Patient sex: M
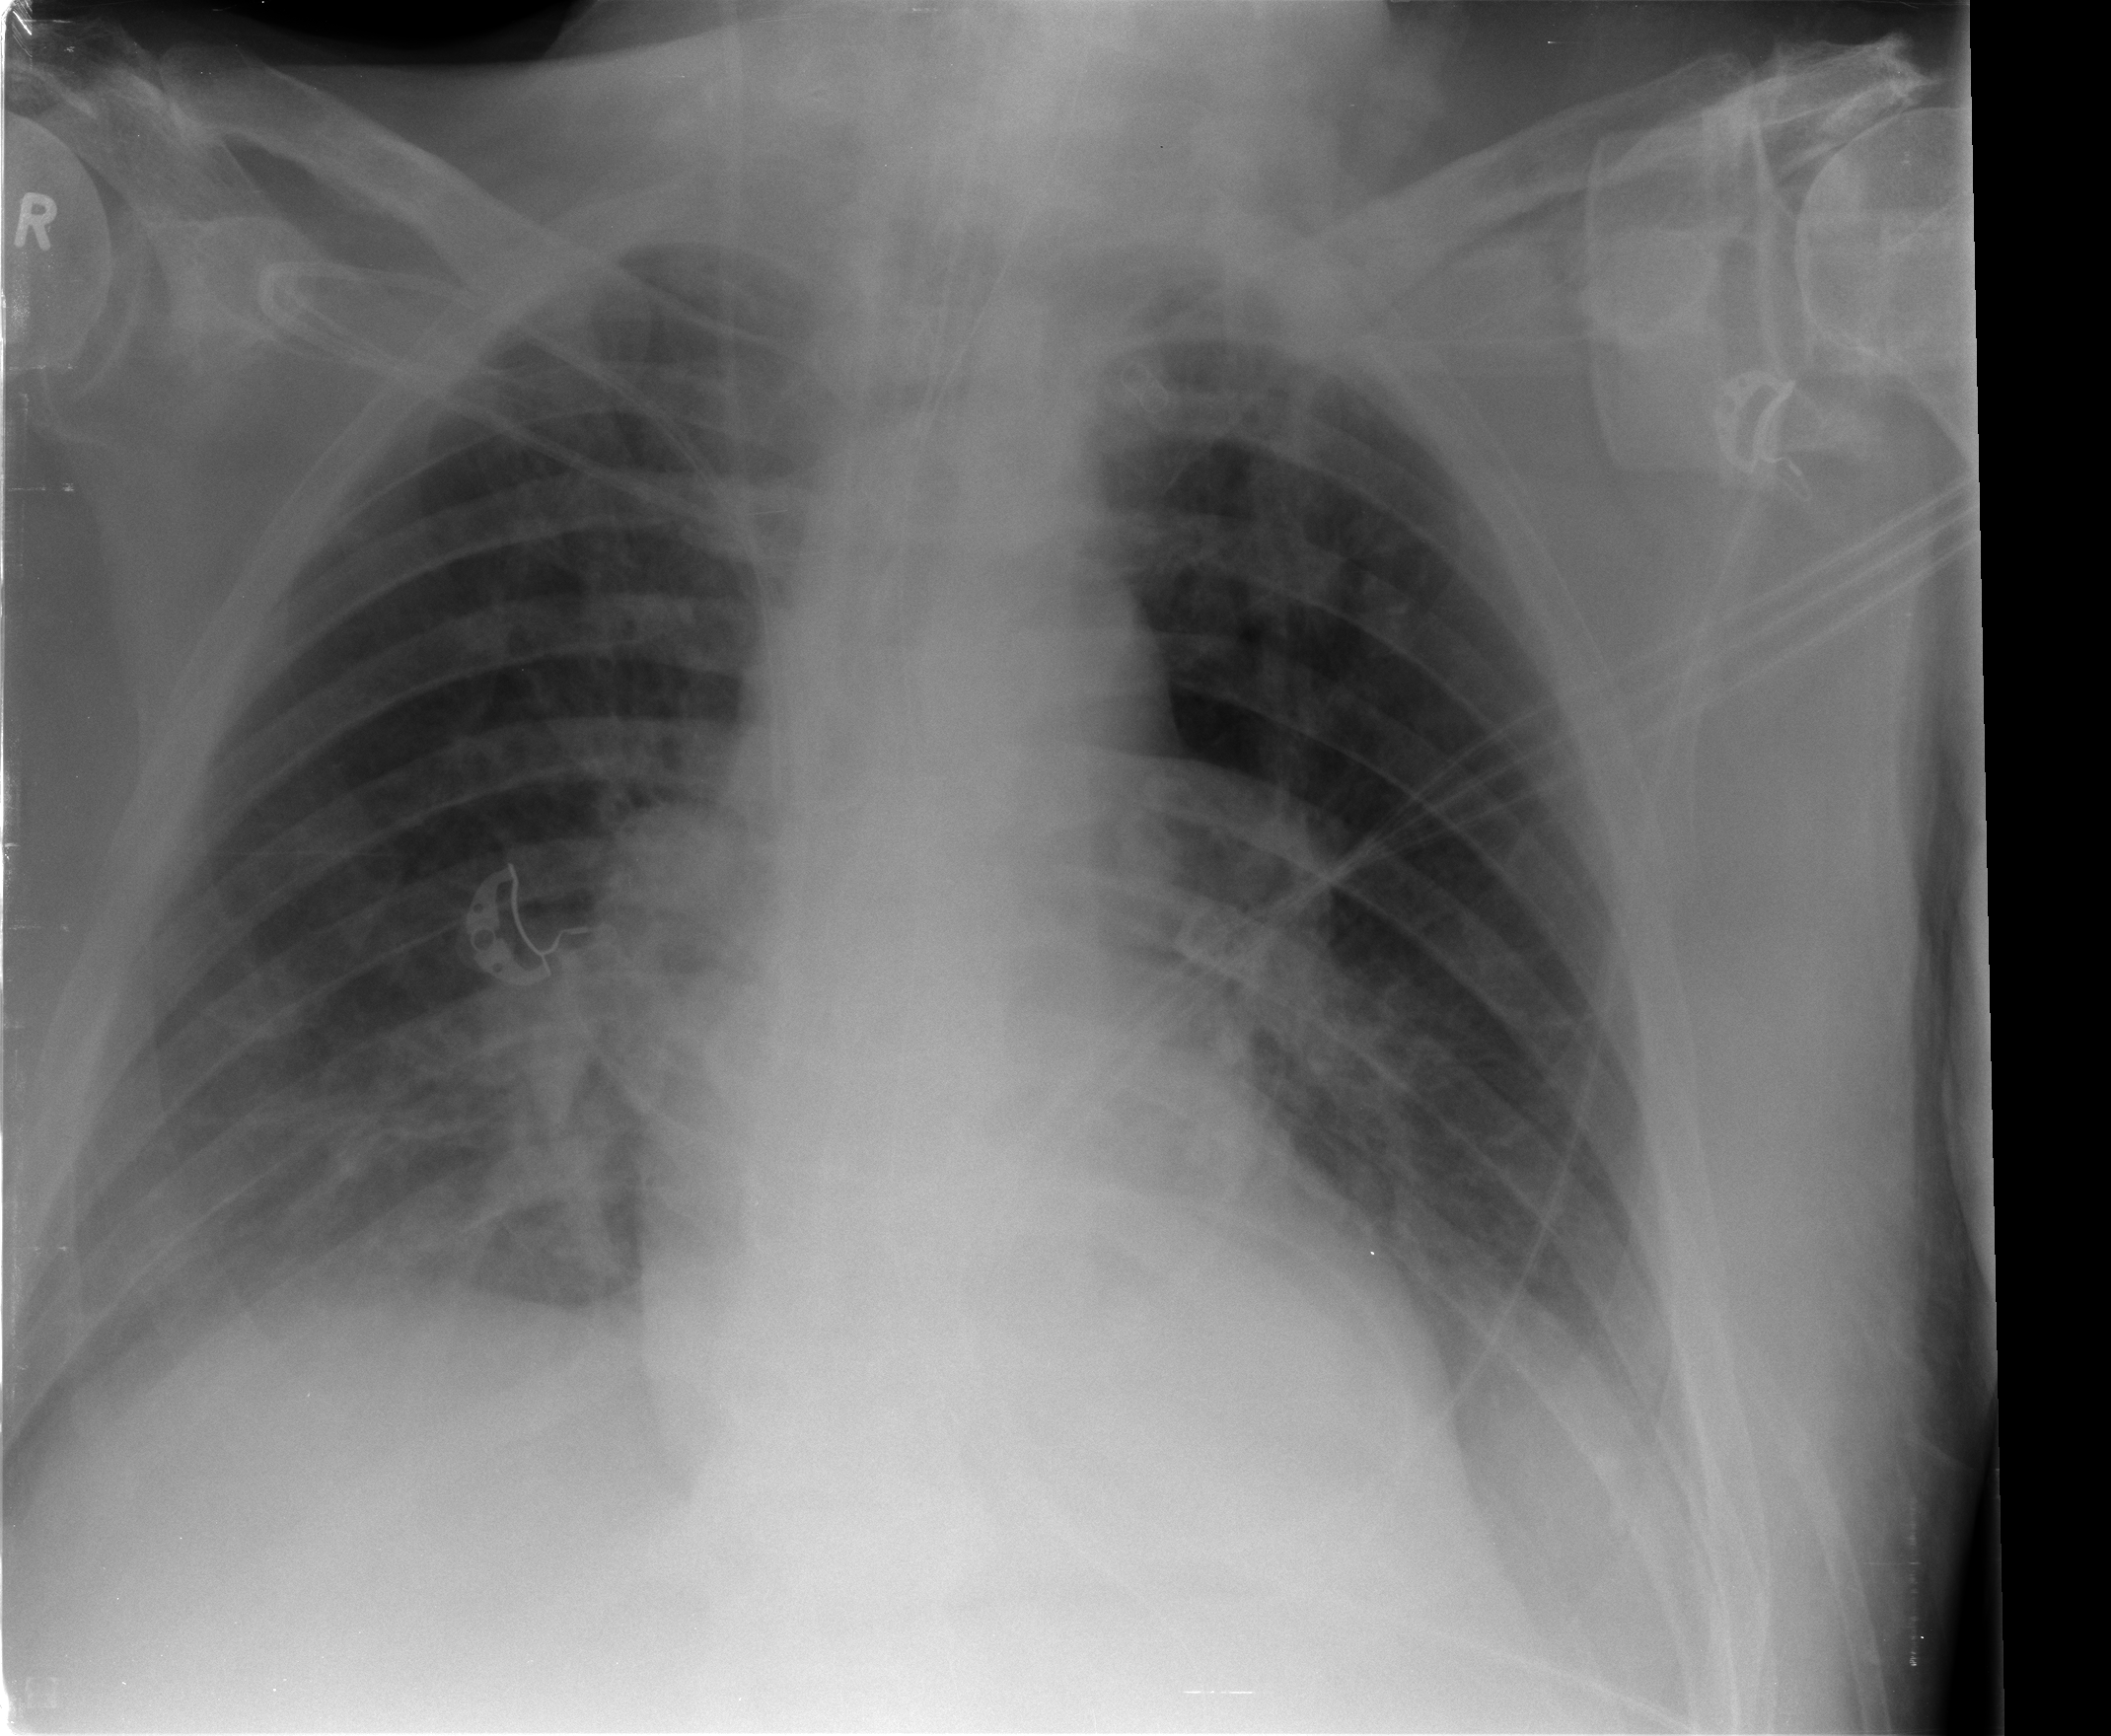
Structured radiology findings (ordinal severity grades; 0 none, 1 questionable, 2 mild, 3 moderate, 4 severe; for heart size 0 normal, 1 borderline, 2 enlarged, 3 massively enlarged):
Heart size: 0
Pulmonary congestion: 0
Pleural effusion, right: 2
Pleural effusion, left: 2
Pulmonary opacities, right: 1
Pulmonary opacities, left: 0
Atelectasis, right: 1
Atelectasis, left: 1